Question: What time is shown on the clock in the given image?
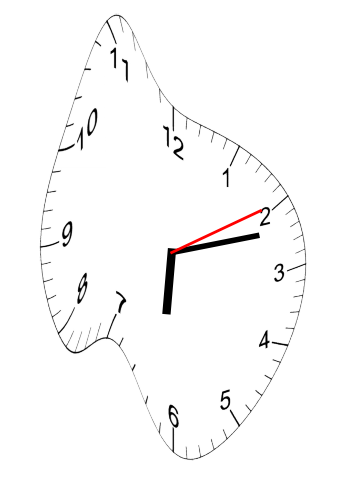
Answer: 06:12:10